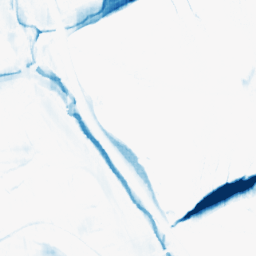
Category: morphological
Decomposition family: morphological_ellipse
Decomposition parameters: operation: closing
width: 30
height: 5
Upsampling method: sinc_blackman
Upsampling parameters: scale: 8
kernel_size: 16
Upsampling scale: 8